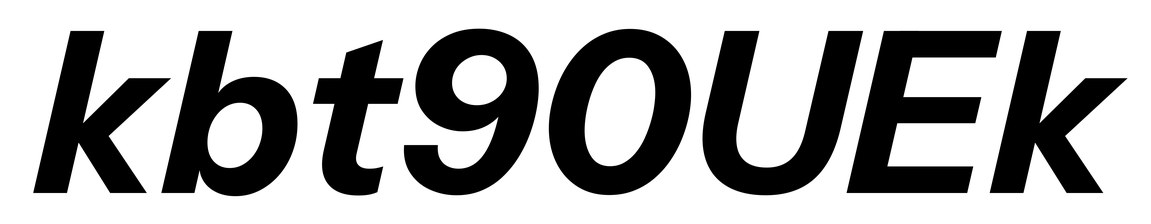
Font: InstrumentSans-Italic_Bold_Italic